Field crop: tomato
Growth stage: 1
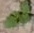
Species: solanum